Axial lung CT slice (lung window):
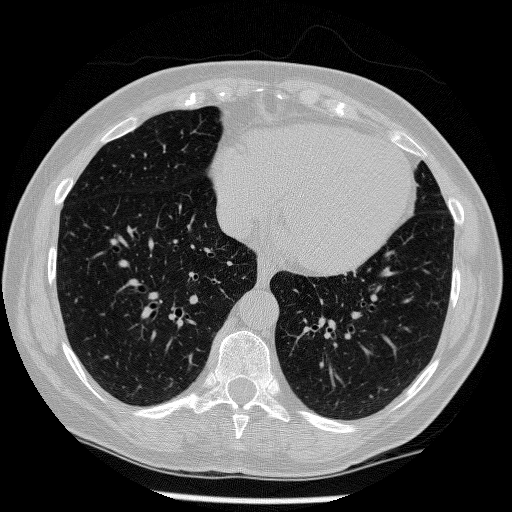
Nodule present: no